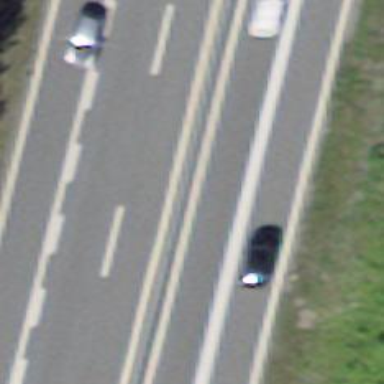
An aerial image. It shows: Asphalt trunk link road.